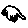
Label: cat